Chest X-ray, AP view. Patient: 36 years old, sex F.
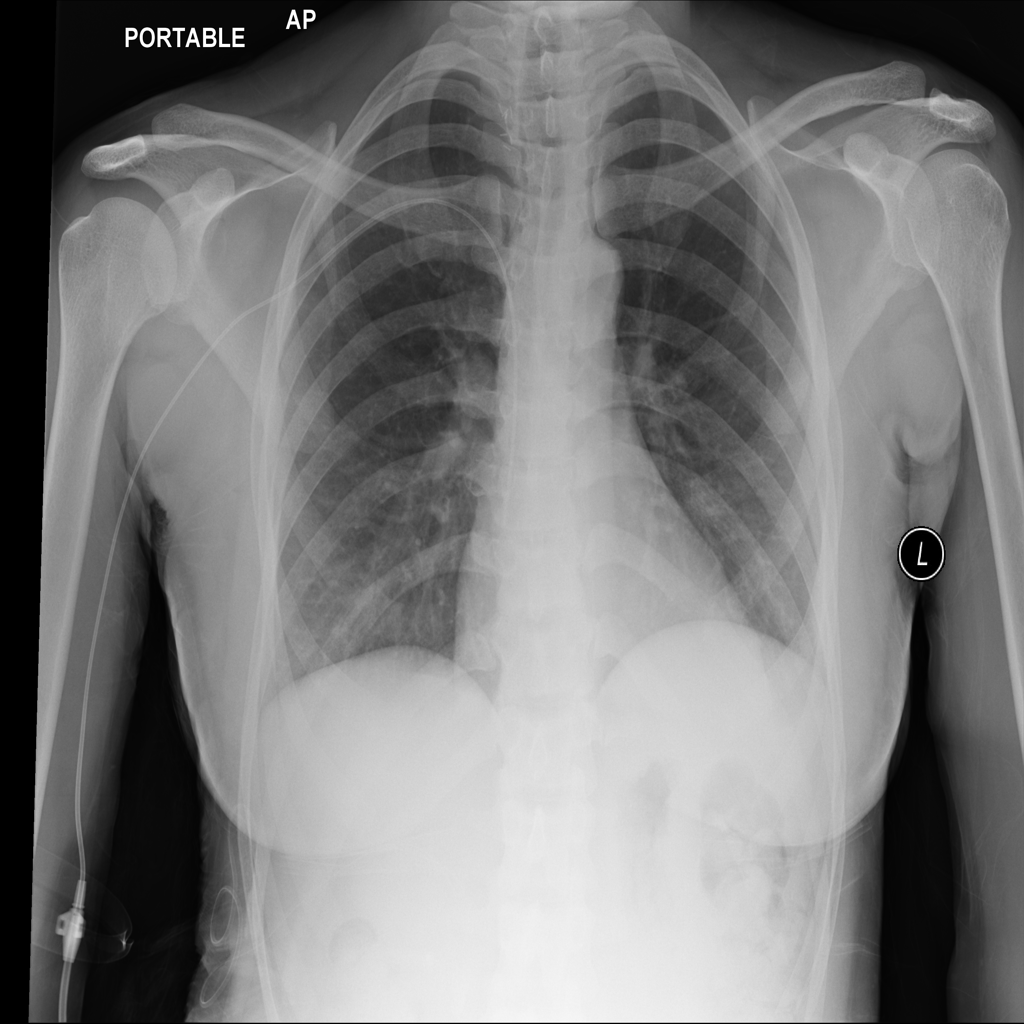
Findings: No Finding